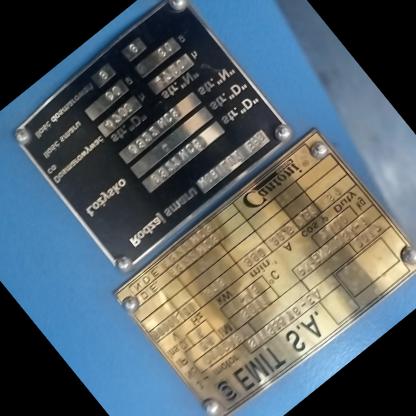
Klasa: tabliczka-znamionowa